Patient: sex M, age 36
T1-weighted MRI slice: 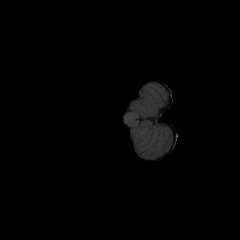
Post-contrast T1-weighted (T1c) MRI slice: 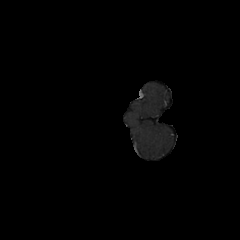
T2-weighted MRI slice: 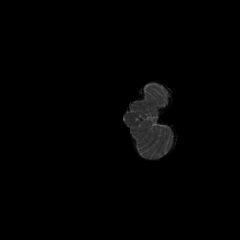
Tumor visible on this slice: no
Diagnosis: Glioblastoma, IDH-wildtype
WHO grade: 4